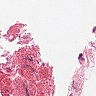
Metastatic tissue present: no